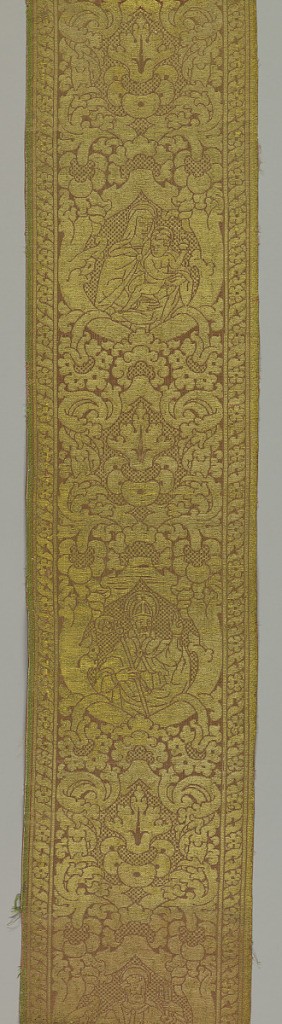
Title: Orphrey band
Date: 17th century
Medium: silk, metallic Technique: supplementary wefts on 4&1 satin
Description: Metallic scrolls containing a medallion of God the Father, and another of mary with jesus.